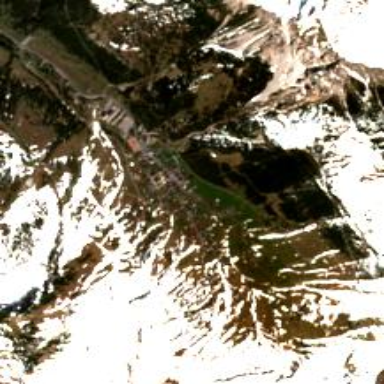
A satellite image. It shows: Area designated for winter sports.